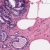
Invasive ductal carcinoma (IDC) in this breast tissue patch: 0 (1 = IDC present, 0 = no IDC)